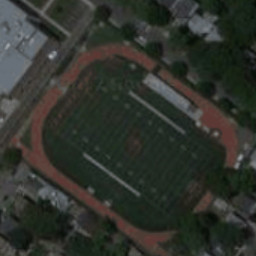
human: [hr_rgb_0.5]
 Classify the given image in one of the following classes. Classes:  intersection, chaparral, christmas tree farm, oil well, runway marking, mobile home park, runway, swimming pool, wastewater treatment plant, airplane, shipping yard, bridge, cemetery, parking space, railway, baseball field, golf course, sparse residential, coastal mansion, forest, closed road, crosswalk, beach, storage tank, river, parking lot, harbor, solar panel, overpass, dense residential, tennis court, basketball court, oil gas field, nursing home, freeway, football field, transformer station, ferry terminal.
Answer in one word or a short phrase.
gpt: football field